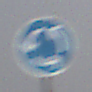
Verkehrszeichen: Kreisverkehr
Umgebung: Outdoor, Nature
Tageszeit: MorningAfternoon
Wetter: PartlyCloudy
Licht: Natural
Jahreszeit: NotSpecified
Kontrast: MediumContrast